Question: I'm using the R code shown below, which loads libraries 'maps' and 'RColorBrewer', to create a map of the world with countries color-coded by population rank. As you can see in the image below, I'm using a green palette in which the darker the green, the larger the population.
I'd like to add a continuous color legend showing the full palette to denote that light green = small population and dark green = large population, but I can't find a way to do it via 'maps'. Could you tell me what is the easiest way to add a continuous color legend (or color key/color scale) to my map?
'''
# Load libraries
library(maps)
library(RColorBrewer)
# Load world data
data(world.cities)
# Calculate world population by country
world.pop = aggregate(x=world.cities$pop, by=list(world.cities$country.etc),
FUN=sum)
world.pop = setNames(world.pop, c('Country', 'Population'))
# Create a color palette
palette = colorRampPalette(brewer.pal(n=9, name='Greens'))(nrow(world.pop))
# Sort the colors in the same order as the countries' populations
palette = palette[rank(-world.pop$Population)]
# Draw a map of the world
map(database='world', fill=T, col=palette, bg='light blue')
'''

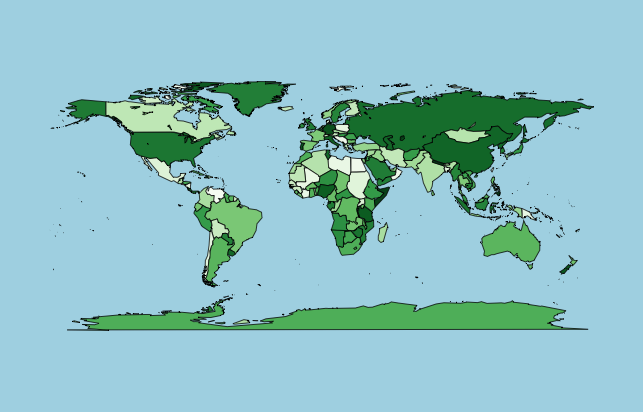
Answer: Within the library SDMTools there is the function legend.gradient
adding this code to the end of your code should give the desired result:
'''
# Draw a map of the world
map(database='world', fill=T, col=palette, bg='light blue')
x = c(-20, -15, -15, -20)
y = c(0, 60, 60, 0)
legend.gradient(cbind(x = x - 150, y = y - 30),
cols = brewer.pal(n=9, name='Greens'), title = "TITLE", limits = "")
'''
You will need to fiddle with the x & y coordinates to get the legend into the desired location however.
The x and y coordinates also adjust the shape of the box so I changed the code so that the box shape would not change if you only alter the numbers within the legend.gradient function. Below is what this code should produce